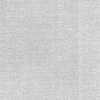
Atmospheric dust classification: dusty